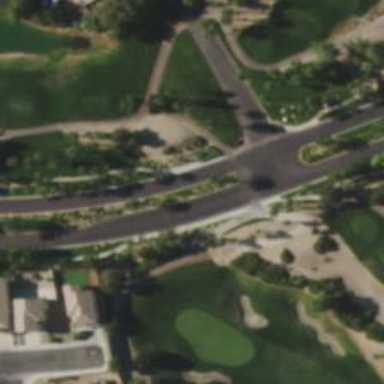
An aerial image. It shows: Path designated for golf carts.